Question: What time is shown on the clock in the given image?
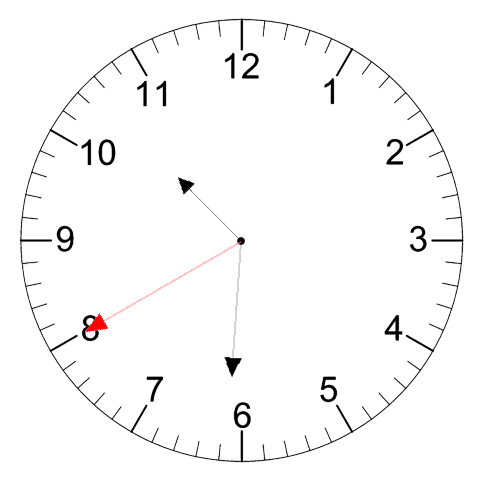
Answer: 10:30:40